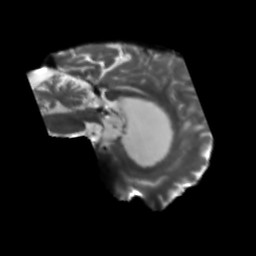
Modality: T2w
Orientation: sagittal
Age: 43
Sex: male
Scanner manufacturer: siemens
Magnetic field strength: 3 T
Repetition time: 5.25 s
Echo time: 0.08 s